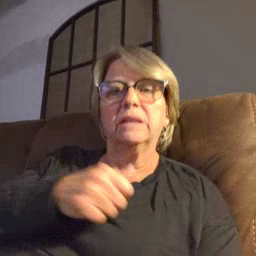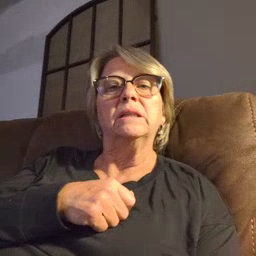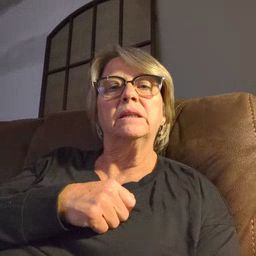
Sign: nuts